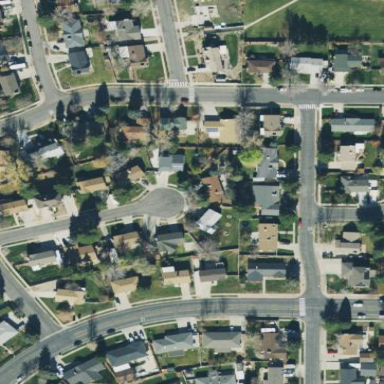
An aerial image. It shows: Sidewalk.